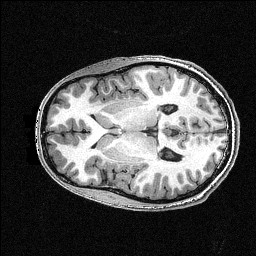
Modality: T1w
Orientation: axial
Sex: male